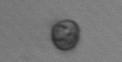
Label: Dinophyceae